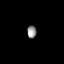
Tissue: prostate
Cell type: T cells
Senescence score: 0.7462
Nuclear area (px): 112
Mean DAPI intensity: 147.982